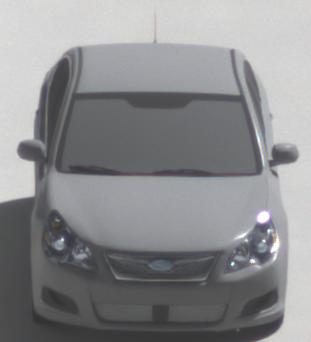
Make: Subaru
Model: Legacy 2.0R
Detailed model: Legacy (IV) Limousine
Model produced from: 2007/09
Model produced until: 2008/10
Doors: 4
Color: gray
Road condition: dry road
Daytime: morning or afternoon
Contrast: high contrast